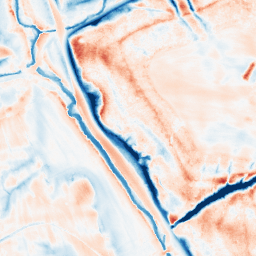
Category: edge_preserving
Decomposition family: guided
Decomposition parameters: radius: 8
eps: 0.1
Upsampling method: regularized
Upsampling parameters: scale: 2
lambda_reg: 0.01
Upsampling scale: 2